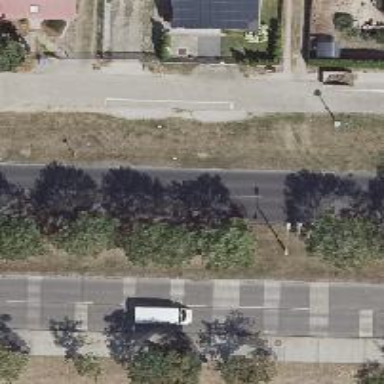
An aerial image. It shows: Avenue lined with deciduous broadleaved trees.